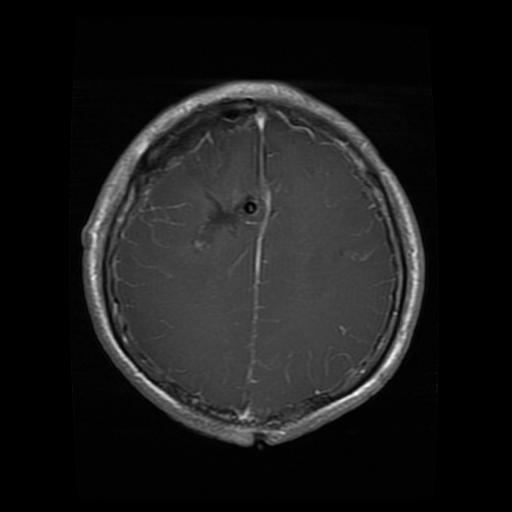
Label: glioma